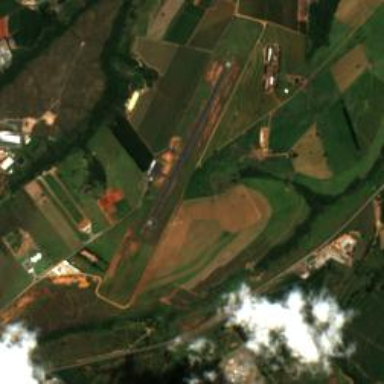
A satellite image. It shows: View of runway in airport.